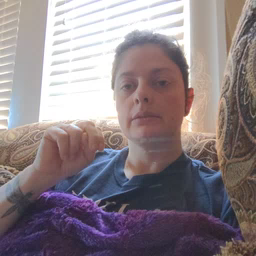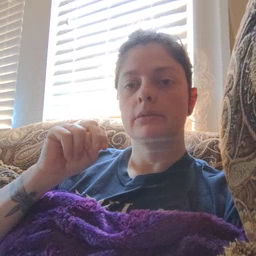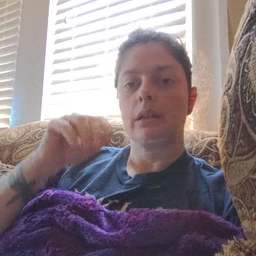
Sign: night